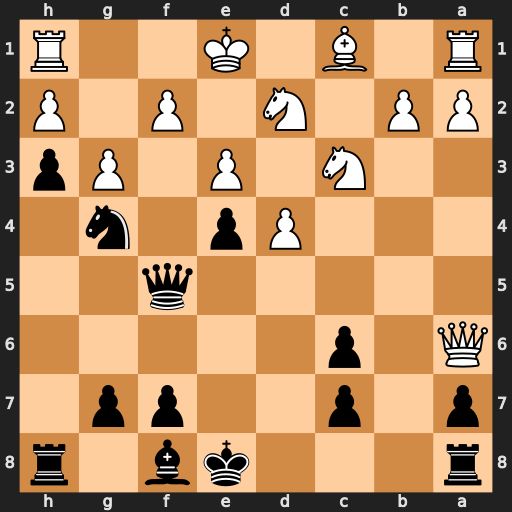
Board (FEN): r3kb1r/p1p2pp1/Q1p5/5q2/3Pp1n1/2N1P1Pp/PP1N1P1P/R1B1K2R
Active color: b
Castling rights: KQkq
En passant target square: -
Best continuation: Qxf2+ Kd1 Nxe3#